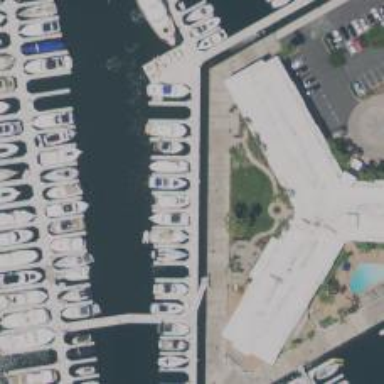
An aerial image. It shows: Man-made pier.